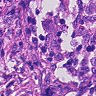
Metastatic tissue present: yes